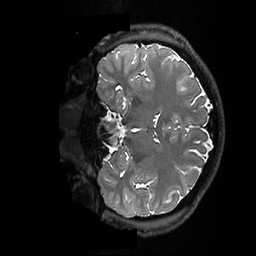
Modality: T2w
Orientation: coronal
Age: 23
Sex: male
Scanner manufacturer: ge
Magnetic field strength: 3 T
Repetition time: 3.202 s
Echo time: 0.05923 s